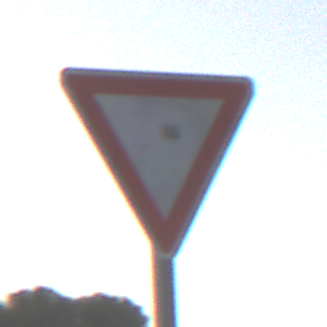
Verkehrszeichen: VorfahrtGewaehren
Umgebung: Outdoor, Nature
Tageszeit: SunriseSunset
Wetter: PartlyCloudy
Licht: Natural
Jahreszeit: NotSpecified
Kontrast: LowContrast